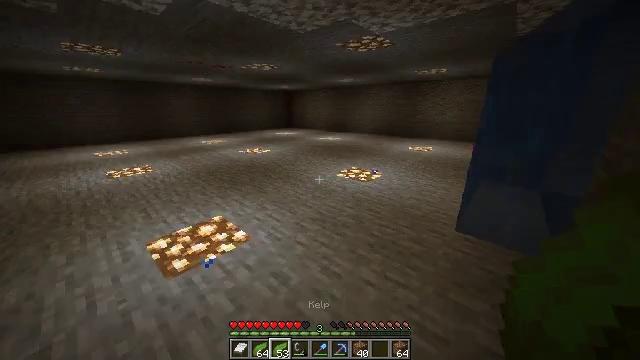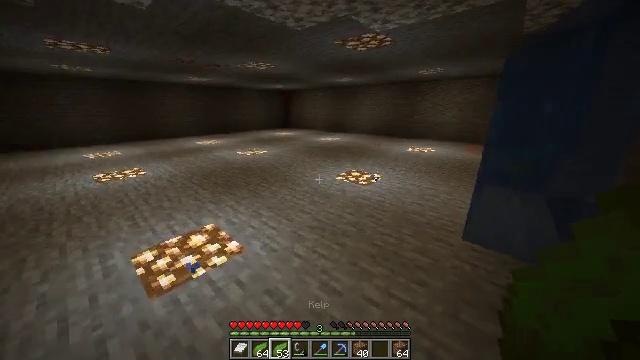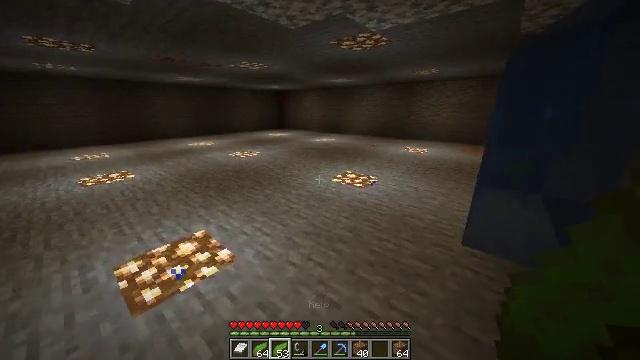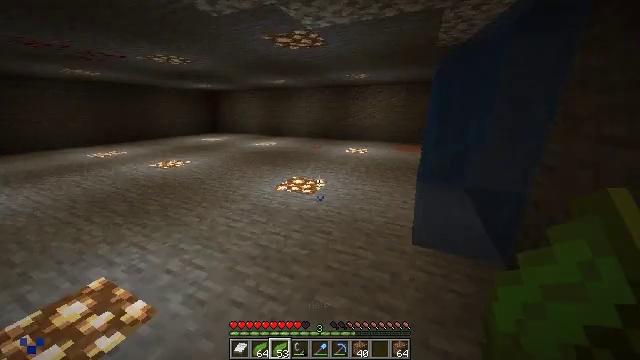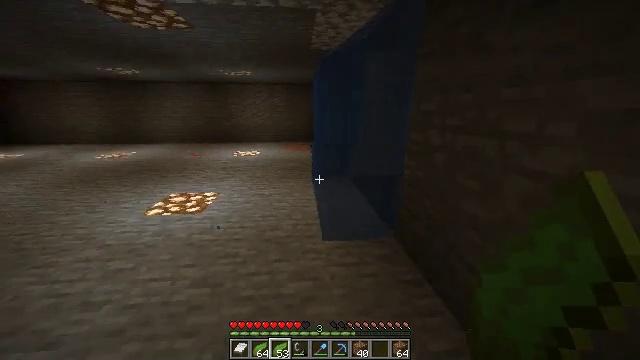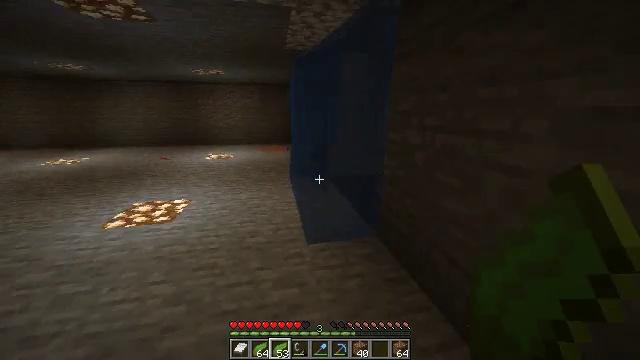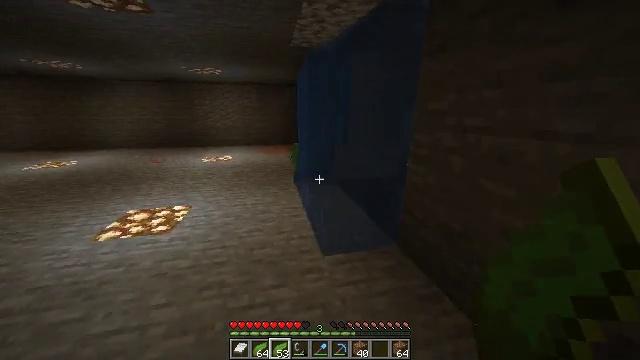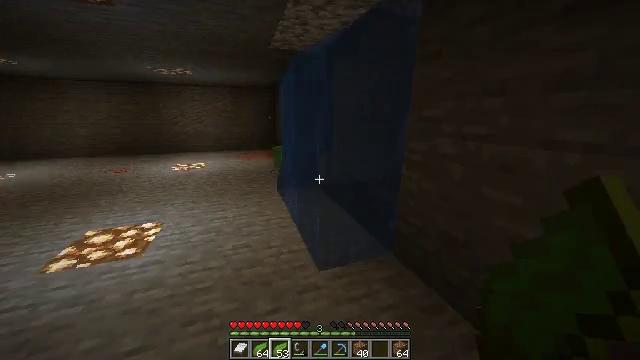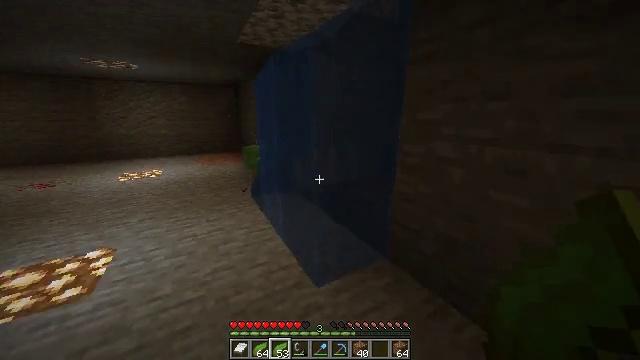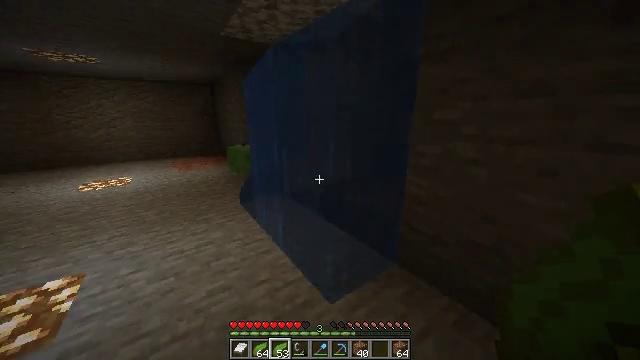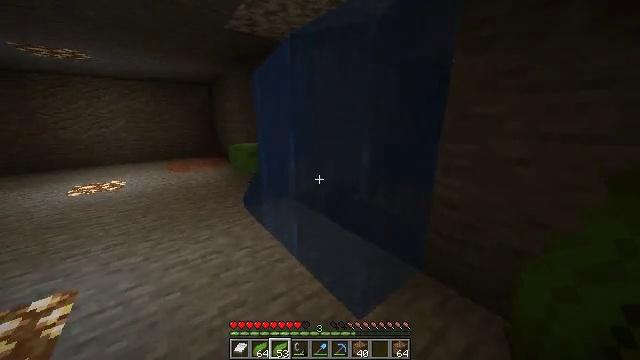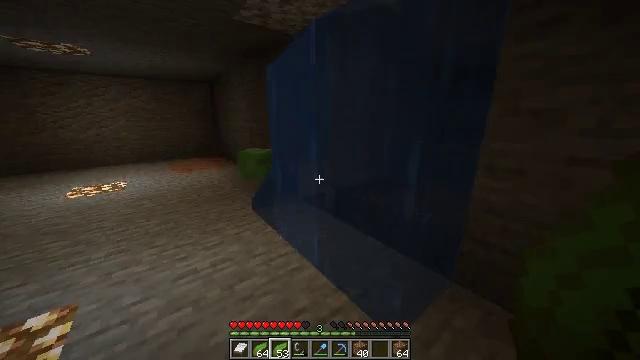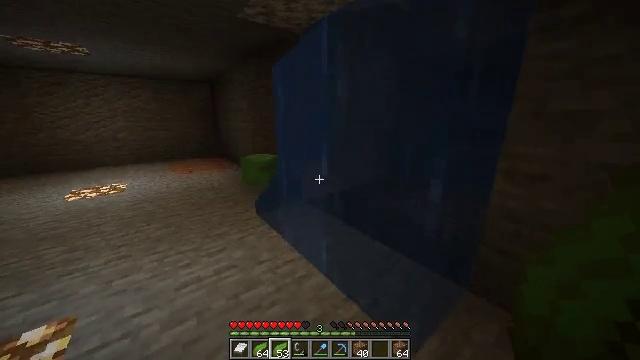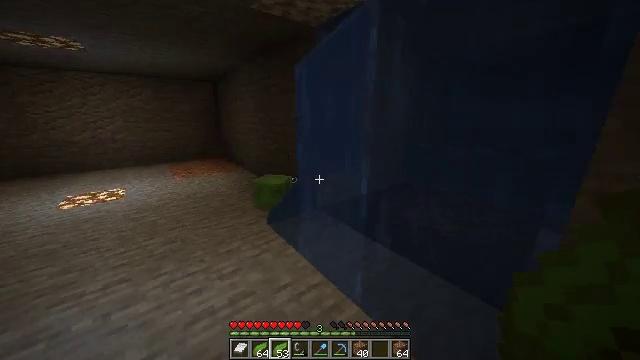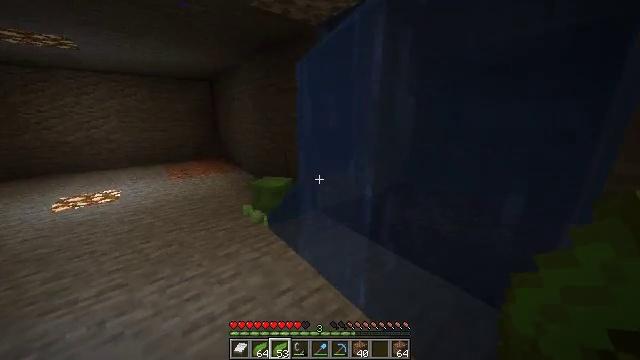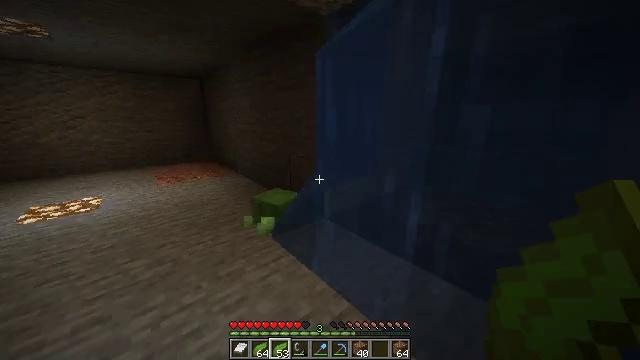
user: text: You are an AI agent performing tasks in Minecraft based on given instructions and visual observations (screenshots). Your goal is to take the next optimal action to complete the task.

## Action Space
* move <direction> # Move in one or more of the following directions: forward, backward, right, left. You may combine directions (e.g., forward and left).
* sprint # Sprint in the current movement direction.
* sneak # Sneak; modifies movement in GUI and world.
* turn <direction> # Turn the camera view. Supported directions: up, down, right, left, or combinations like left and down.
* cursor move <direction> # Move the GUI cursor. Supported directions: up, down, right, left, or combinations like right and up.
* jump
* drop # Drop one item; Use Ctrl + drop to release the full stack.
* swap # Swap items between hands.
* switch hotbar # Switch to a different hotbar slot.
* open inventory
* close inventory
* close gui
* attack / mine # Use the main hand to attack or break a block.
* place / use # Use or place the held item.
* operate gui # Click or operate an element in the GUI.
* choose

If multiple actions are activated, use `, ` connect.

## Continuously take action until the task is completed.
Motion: motion action
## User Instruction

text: Hunt a slime.
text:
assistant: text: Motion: move forward
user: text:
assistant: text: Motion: move forward, turn right
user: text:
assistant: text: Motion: move forward, turn right
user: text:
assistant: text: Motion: move forward and move left, turn right
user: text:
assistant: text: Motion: move forward and move left, turn right
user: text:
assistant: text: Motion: move forward and move left, turn right
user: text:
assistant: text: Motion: move forward and move left, turn right
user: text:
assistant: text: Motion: move forward and move left, turn right
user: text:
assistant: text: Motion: move forward and move left, turn right
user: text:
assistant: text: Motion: move forward and move left, turn right
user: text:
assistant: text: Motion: move forward and move left
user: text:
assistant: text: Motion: move forward and move left
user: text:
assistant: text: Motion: move forward and move left
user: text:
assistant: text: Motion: move forward and move left
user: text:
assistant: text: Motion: move forward and move left, turn right
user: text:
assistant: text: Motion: move forward and move left, turn right
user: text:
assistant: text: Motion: move forward and move left, turn right
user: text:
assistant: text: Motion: move forward and move left
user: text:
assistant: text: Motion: no_op
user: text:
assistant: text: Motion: no_op
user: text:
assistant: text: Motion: turn left and down
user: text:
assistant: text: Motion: move back, turn down
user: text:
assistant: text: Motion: move back
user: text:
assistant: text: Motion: move back
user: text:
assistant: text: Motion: move back, turn right
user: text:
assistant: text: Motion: move back, turn right
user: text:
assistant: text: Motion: move back
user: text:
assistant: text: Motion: no_op
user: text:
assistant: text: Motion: no_op
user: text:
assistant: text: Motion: move forward